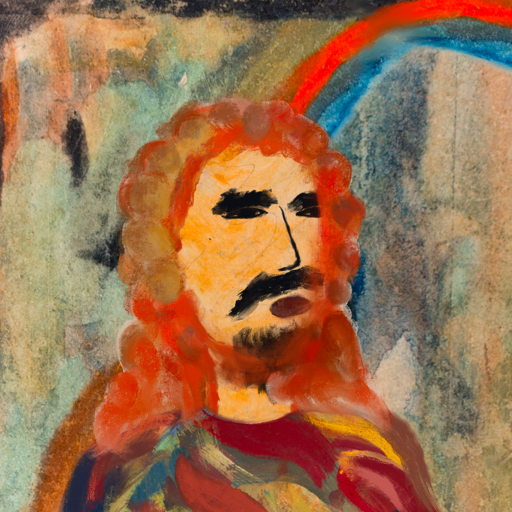
Background: Childish, Head And Neck Side: Experience, Face Side: Mosgoul, Bust: Mother_And_Son_Son, Hair Side: Rupkatha, Head Accessory: Blank, Second Necklace: Blank, Necklace: Blank, Baby: Blank